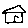
Label: house